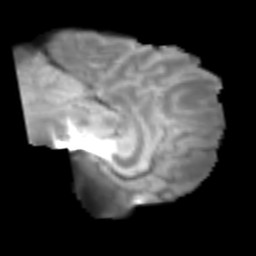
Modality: T2w
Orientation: sagittal
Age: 25
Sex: male
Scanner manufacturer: siemens
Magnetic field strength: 3 T
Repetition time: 2.3 s
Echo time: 0.085 s